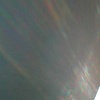
Label: sunburn